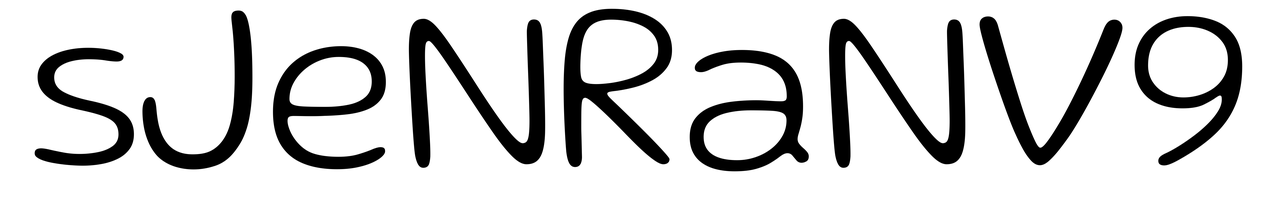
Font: Gluten_ExtraLight